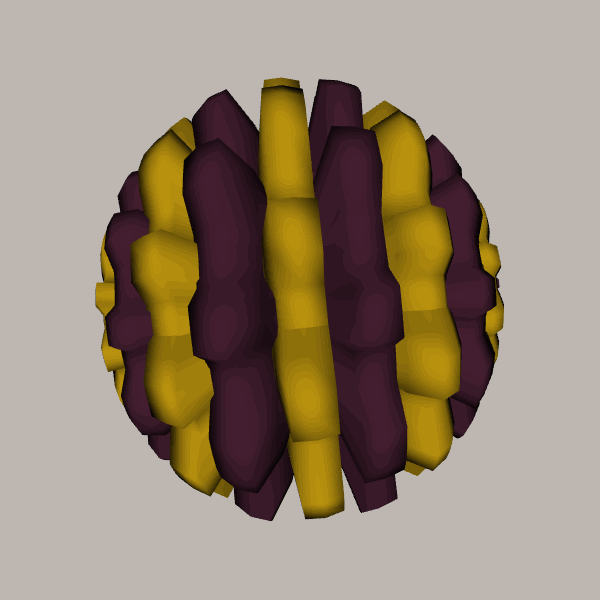
Background: light